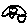
Label: car